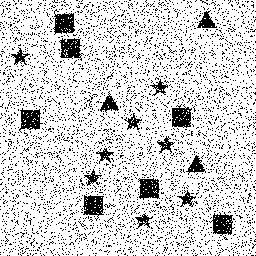
Squares: 7
Triangles: 3
Stars: 8
Total shapes: 18